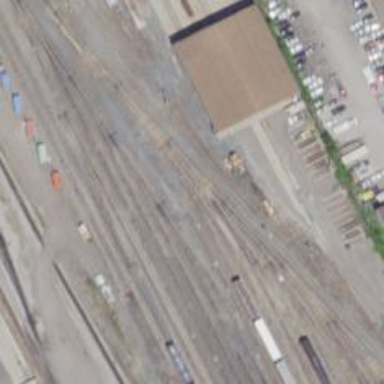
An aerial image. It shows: Railway yard in service.